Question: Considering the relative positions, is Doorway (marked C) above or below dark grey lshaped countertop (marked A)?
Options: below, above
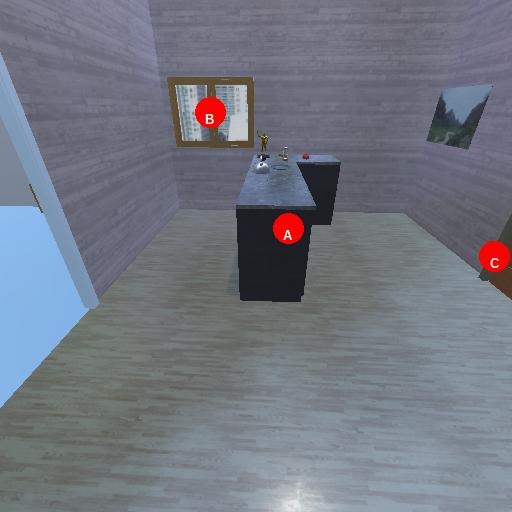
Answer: below